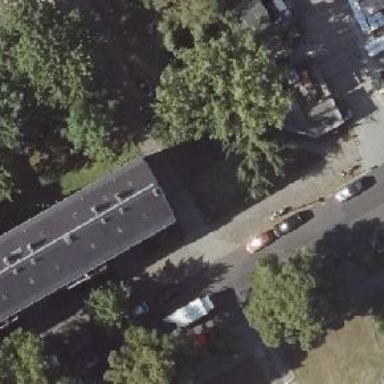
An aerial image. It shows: Sidewalk.